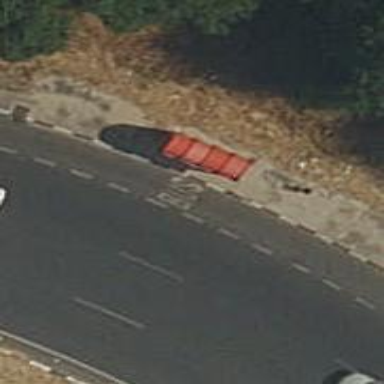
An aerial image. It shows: Bus stop with sheltered platform for public transport.